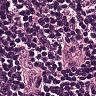
Metastatic tissue present: no